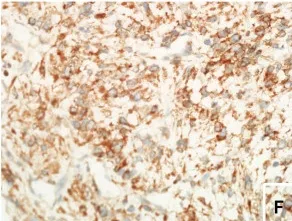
Immunohistochemical staining. Positive Bcl-2. Staining.
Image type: pathology (immunostaining)